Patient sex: F
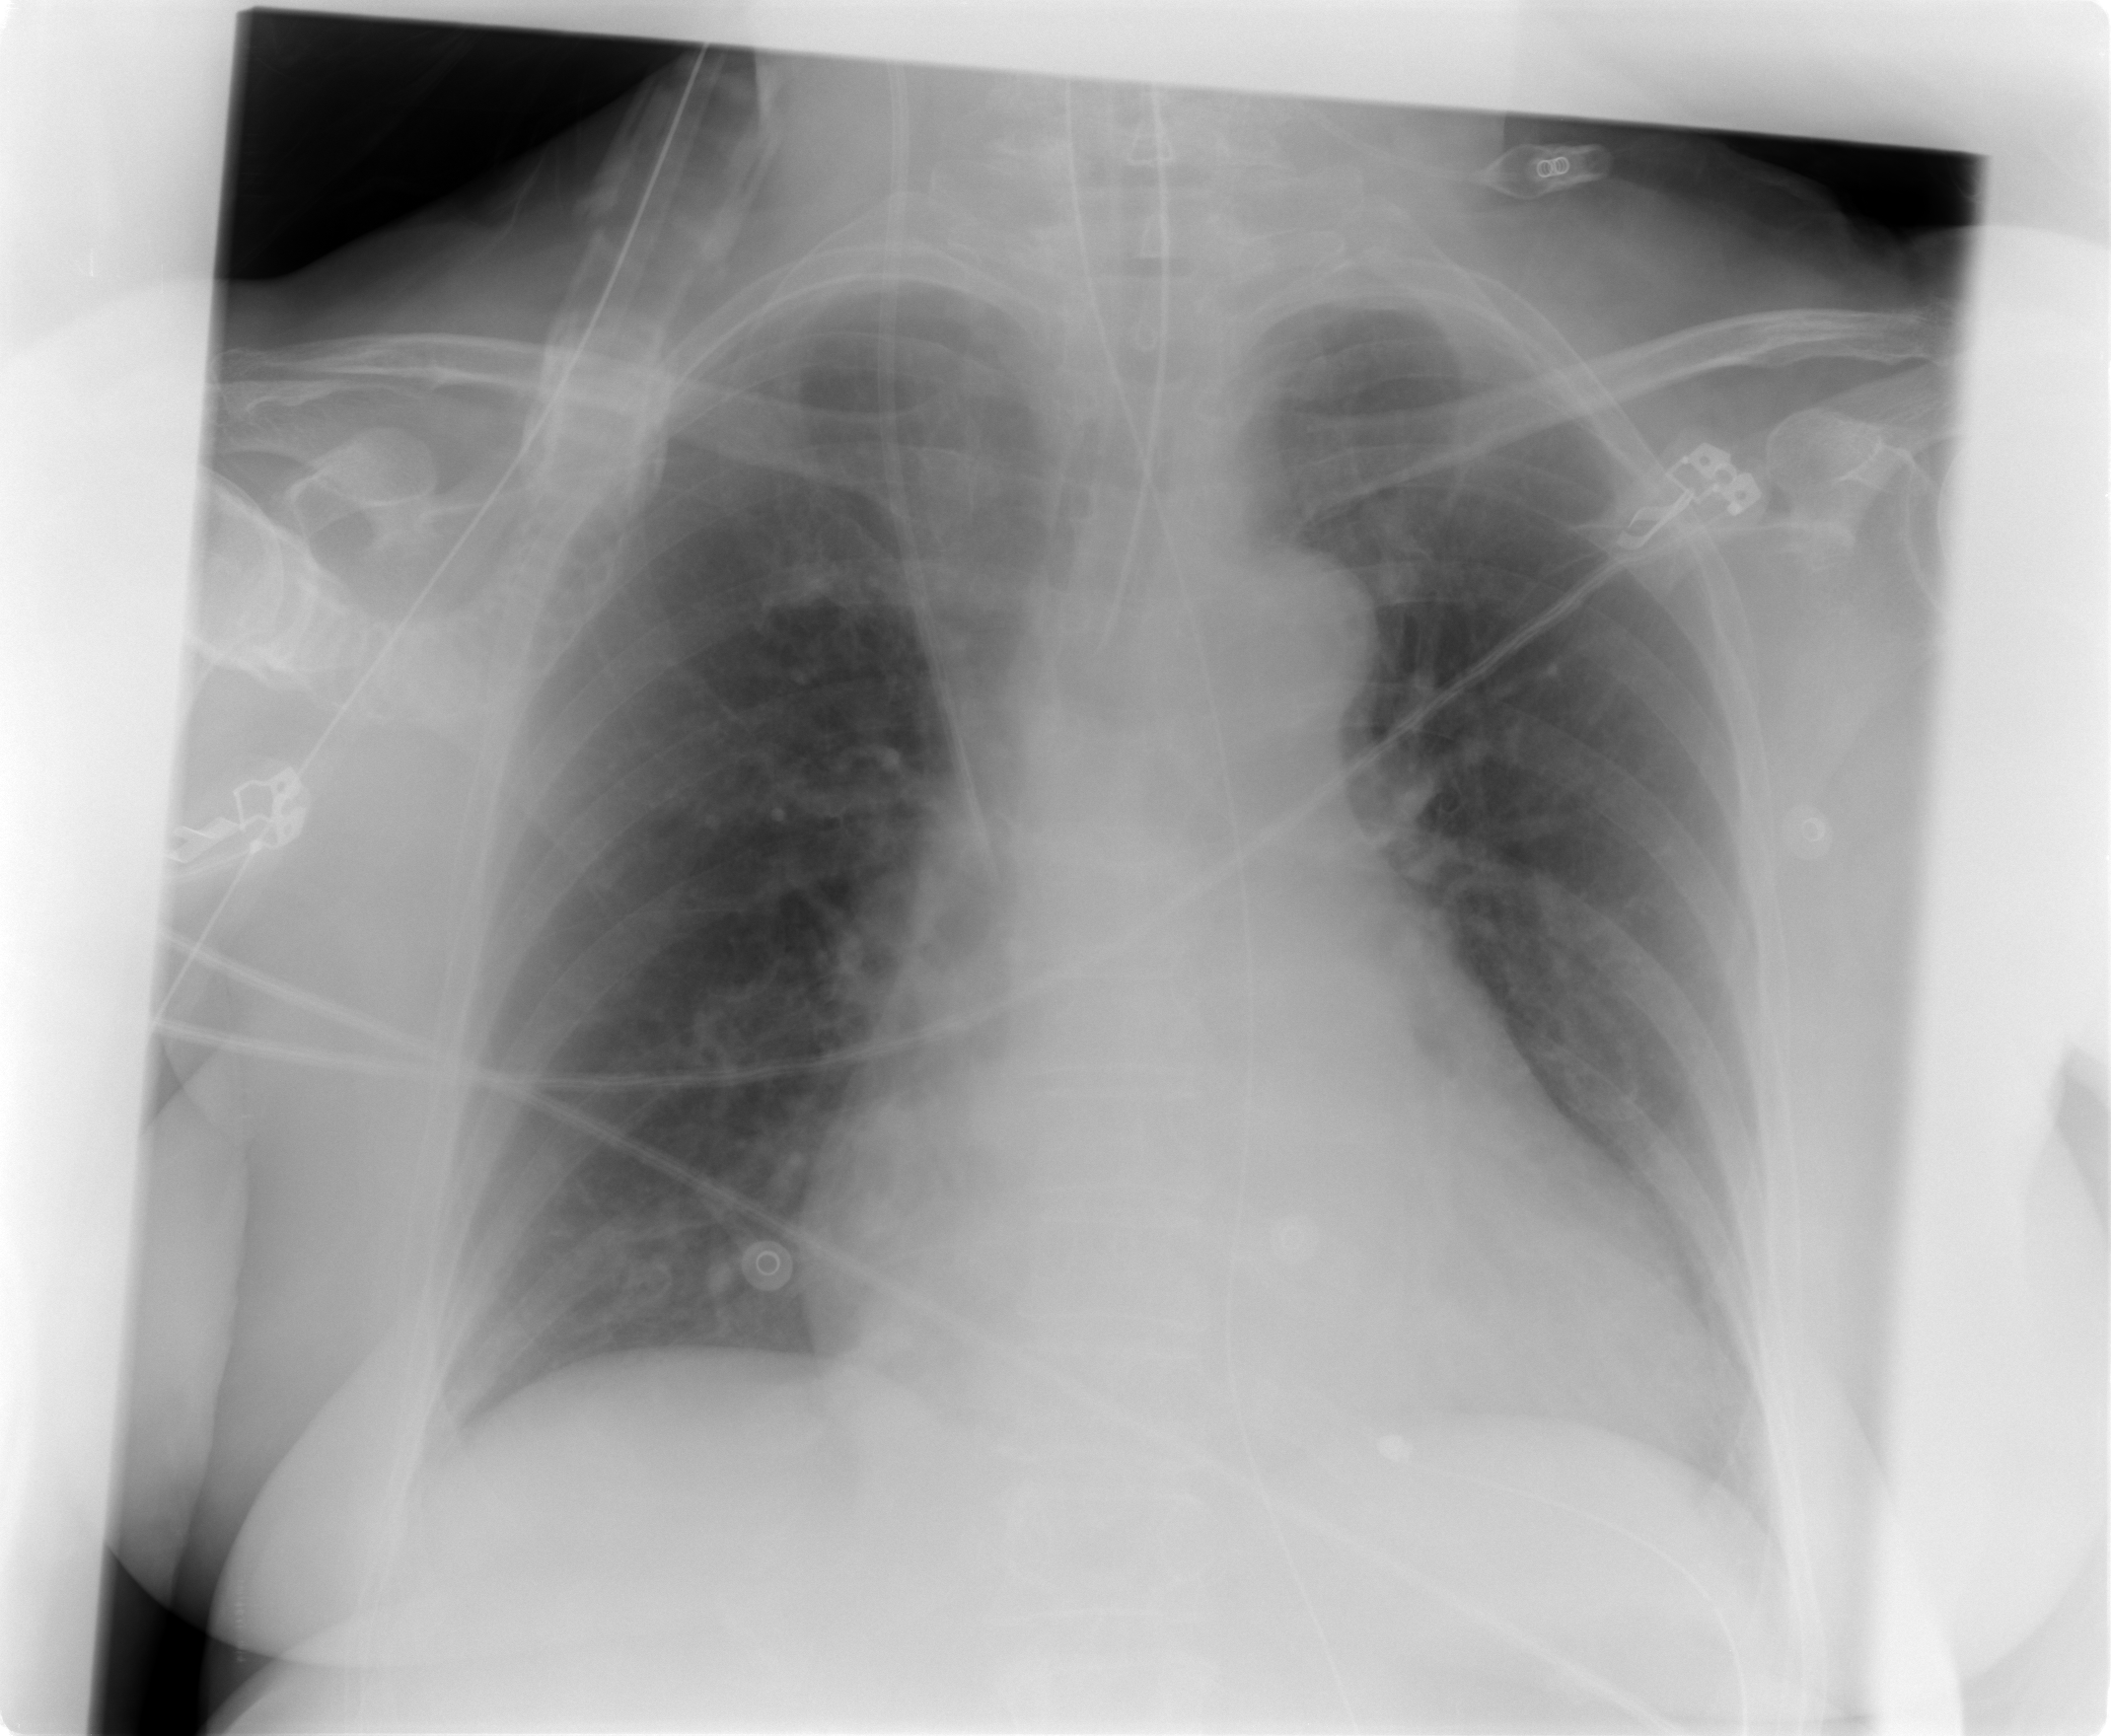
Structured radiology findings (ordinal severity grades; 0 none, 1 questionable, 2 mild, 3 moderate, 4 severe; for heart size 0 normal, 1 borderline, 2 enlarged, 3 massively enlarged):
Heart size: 2
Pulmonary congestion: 0
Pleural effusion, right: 0
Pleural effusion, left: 0
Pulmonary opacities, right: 0
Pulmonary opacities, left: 0
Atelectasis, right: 1
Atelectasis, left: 1